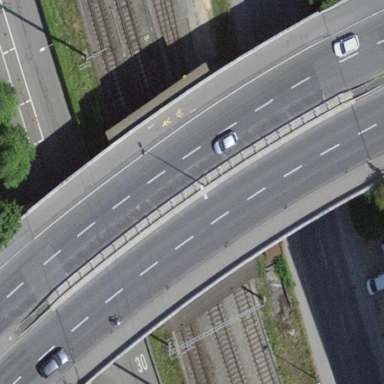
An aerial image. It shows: Man-made bridge.